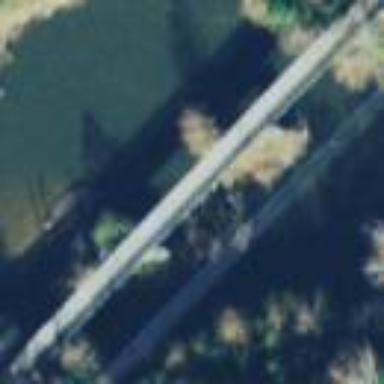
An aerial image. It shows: Man-made bridge.